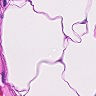
Metastatic tissue present: no